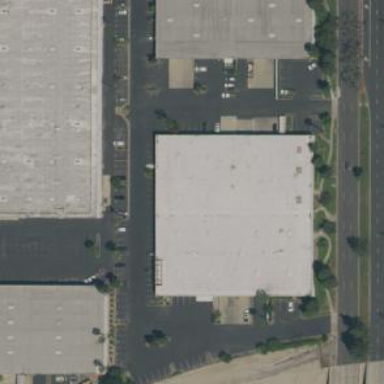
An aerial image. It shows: Warehouse building.